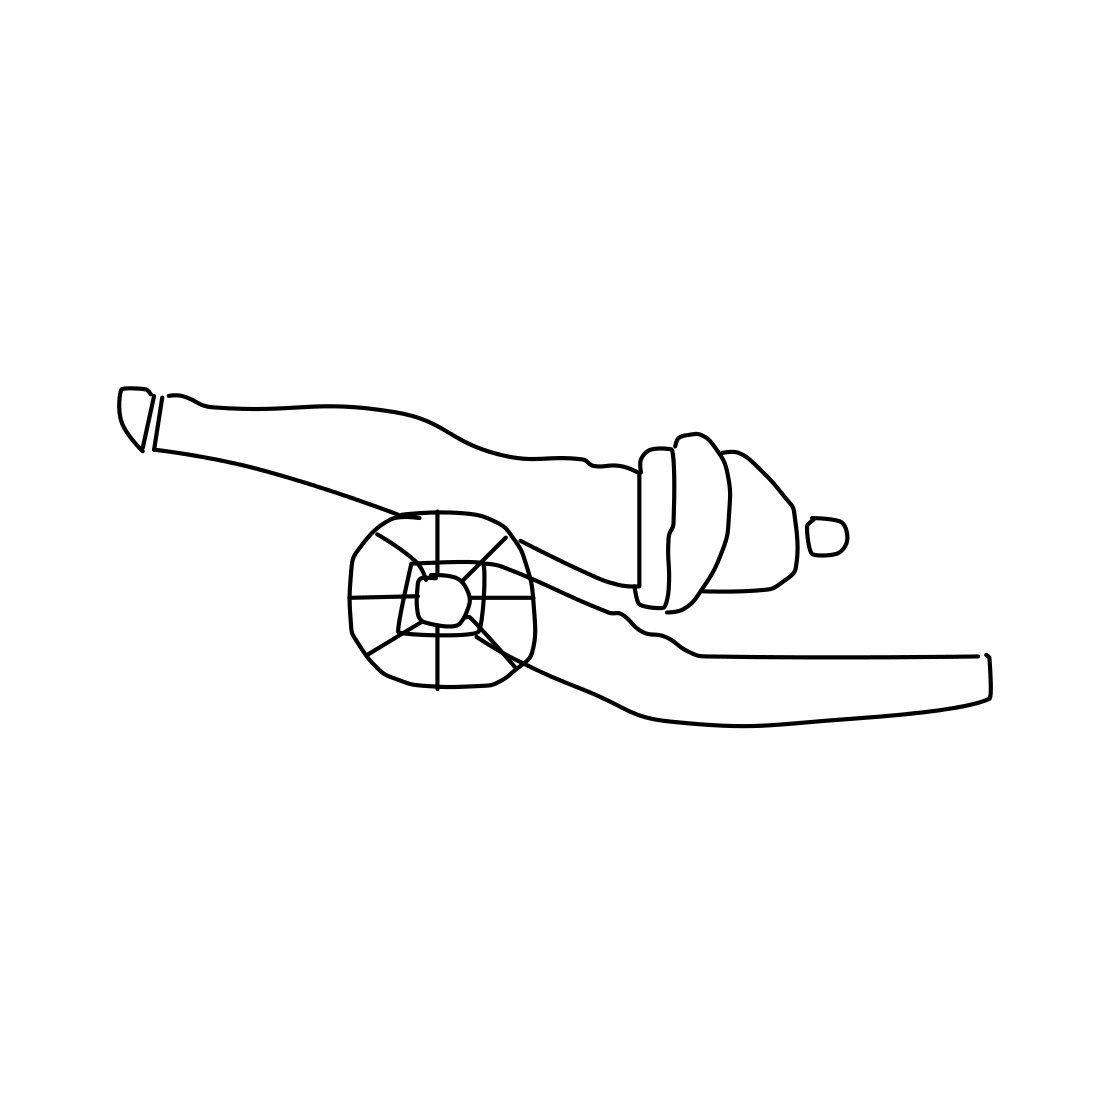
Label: cannon